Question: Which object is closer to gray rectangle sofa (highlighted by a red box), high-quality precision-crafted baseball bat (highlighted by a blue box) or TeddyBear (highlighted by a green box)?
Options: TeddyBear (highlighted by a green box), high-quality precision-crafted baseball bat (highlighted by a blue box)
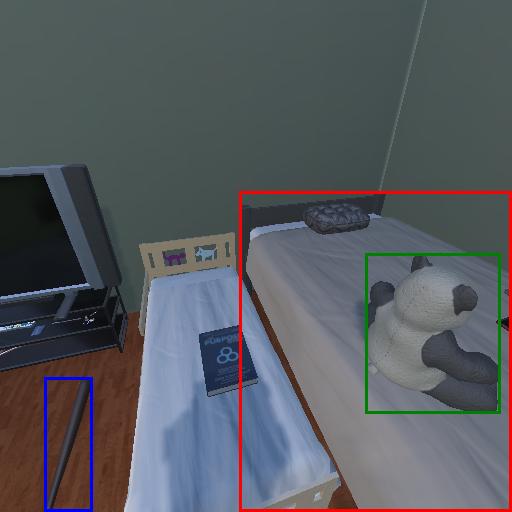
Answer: TeddyBear (highlighted by a green box)